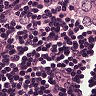
Metastatic tissue present: yes